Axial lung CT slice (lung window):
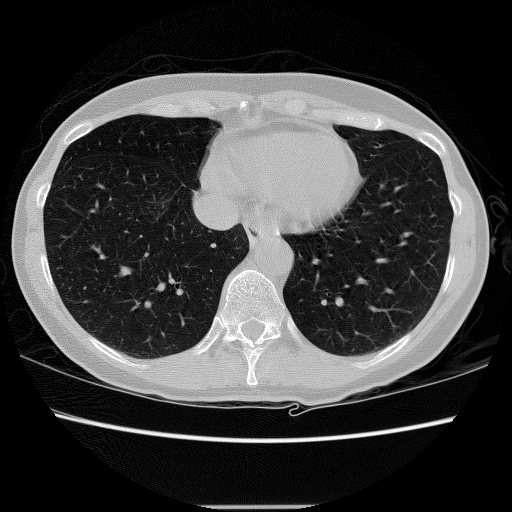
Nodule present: no